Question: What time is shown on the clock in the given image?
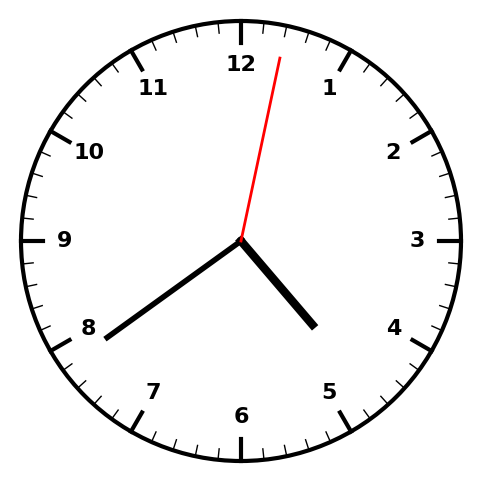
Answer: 04:39:02